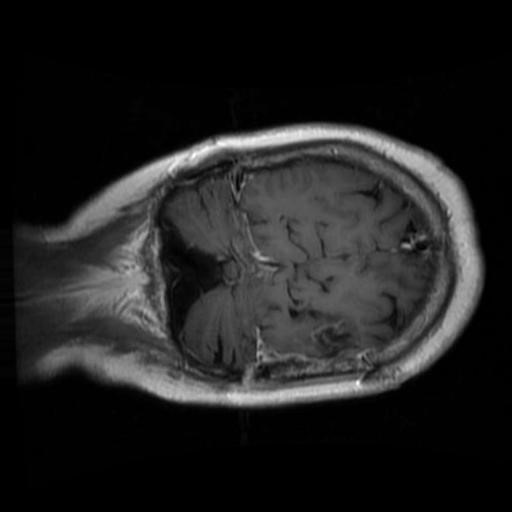
Label: brain_glioma